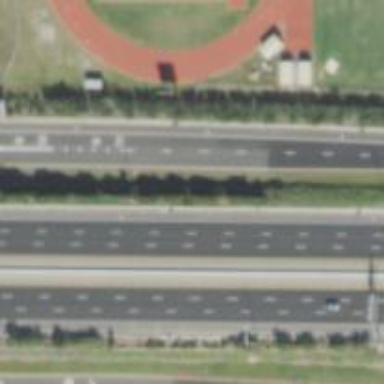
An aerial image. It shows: Motorway link.